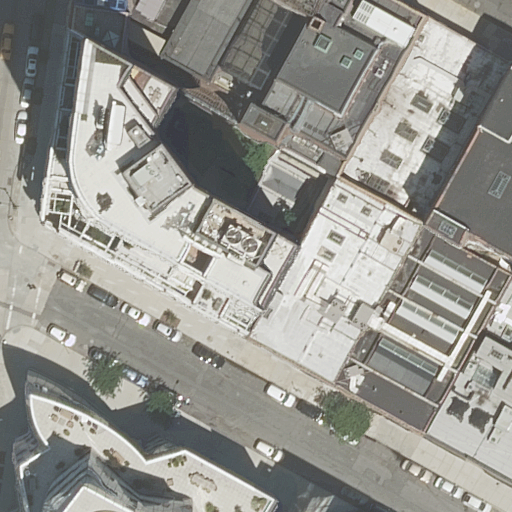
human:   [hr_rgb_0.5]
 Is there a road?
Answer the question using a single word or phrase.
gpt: yes

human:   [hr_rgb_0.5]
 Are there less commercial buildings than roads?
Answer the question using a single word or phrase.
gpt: yes

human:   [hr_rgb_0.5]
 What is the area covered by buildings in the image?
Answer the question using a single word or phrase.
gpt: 6412m2

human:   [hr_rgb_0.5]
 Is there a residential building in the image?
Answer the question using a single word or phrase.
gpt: yes

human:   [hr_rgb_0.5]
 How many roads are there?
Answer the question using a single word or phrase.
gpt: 5

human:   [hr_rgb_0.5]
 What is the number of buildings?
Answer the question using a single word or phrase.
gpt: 9

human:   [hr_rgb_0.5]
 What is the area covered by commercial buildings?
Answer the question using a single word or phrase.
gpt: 0m2

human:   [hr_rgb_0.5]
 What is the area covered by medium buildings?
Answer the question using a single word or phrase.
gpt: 1430m2

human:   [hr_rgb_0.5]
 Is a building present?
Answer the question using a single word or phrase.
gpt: yes

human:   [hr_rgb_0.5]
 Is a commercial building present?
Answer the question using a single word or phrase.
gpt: no

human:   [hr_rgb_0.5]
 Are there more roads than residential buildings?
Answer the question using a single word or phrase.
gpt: no

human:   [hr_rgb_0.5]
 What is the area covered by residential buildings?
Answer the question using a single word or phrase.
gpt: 6412m2

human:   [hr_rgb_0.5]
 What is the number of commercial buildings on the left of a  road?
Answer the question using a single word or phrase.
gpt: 0

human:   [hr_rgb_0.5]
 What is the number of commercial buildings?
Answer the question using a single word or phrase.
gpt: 0

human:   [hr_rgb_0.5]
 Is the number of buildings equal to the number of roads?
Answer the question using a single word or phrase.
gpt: no

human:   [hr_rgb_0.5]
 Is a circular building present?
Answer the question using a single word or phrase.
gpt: no

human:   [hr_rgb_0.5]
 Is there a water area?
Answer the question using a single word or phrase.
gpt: no

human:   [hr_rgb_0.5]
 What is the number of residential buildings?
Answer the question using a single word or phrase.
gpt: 9

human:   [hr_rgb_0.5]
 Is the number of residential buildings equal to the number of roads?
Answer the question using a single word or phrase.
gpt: no

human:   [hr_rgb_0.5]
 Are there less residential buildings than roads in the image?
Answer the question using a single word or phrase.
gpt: no

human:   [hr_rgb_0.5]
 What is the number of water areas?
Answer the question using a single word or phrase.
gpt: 0

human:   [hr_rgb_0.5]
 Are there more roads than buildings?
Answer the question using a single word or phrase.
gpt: no

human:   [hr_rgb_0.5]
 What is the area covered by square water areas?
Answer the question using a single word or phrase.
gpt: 0m2

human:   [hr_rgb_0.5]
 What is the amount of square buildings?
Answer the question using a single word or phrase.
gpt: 0

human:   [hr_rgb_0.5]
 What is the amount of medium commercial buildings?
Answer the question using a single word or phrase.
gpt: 0

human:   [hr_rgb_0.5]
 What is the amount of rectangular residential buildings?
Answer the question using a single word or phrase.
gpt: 3

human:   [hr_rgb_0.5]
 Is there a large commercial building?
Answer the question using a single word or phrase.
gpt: no

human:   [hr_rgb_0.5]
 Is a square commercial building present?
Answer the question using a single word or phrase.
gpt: no

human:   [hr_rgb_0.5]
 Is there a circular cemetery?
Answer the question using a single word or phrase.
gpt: no

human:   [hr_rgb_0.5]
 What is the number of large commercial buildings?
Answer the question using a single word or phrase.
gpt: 0

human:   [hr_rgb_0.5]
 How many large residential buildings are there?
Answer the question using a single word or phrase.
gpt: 4

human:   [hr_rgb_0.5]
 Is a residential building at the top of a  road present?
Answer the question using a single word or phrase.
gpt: yes

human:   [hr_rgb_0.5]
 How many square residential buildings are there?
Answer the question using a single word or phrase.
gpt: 0

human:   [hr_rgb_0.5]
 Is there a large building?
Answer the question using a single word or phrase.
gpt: yes

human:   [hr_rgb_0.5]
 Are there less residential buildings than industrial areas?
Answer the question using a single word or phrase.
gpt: no

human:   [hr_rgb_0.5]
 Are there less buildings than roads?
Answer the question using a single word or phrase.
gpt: no

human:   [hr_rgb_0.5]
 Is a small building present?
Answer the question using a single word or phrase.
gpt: yes

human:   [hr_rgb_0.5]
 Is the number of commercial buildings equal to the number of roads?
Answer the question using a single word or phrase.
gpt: no

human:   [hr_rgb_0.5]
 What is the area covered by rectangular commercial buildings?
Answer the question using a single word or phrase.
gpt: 0m2

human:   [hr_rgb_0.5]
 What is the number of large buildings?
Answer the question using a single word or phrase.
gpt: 4

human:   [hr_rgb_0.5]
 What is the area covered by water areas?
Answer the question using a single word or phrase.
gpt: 0m2

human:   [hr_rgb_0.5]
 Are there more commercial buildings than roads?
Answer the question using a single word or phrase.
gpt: no

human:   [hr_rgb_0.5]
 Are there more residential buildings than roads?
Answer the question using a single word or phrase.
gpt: yes

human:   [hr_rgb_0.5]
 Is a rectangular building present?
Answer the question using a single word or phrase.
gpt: yes

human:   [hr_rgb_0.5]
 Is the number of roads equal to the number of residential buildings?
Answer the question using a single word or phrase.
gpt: no

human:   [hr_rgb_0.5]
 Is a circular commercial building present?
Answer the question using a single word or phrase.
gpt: no

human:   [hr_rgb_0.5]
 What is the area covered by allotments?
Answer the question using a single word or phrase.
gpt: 0m2

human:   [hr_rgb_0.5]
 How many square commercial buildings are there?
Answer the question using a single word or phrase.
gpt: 0

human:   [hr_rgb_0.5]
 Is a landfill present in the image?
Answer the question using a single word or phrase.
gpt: no

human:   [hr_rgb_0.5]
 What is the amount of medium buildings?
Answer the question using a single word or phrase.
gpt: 4

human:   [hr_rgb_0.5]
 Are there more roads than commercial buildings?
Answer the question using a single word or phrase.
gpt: yes

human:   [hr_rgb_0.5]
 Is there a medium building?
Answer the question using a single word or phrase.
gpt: yes

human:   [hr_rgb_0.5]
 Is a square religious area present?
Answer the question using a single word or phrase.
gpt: no

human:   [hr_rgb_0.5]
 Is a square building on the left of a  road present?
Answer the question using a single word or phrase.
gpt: no

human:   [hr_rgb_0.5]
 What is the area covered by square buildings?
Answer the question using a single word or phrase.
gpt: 0m2

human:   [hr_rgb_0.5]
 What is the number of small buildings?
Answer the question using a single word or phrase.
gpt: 1

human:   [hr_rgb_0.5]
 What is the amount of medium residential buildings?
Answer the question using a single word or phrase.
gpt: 4

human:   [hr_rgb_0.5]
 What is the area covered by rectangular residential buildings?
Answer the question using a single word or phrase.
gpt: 1103m2

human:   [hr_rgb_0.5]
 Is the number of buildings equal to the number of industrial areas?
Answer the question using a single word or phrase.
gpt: no

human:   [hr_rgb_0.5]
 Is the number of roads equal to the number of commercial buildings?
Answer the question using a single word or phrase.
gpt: no

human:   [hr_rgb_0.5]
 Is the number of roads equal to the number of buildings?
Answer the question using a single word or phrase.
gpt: no

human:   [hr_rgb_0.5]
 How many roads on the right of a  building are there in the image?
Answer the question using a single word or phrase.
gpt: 5

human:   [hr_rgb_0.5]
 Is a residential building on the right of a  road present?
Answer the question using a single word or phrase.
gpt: yes

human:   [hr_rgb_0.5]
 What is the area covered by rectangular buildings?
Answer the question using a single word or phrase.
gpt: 1103m2